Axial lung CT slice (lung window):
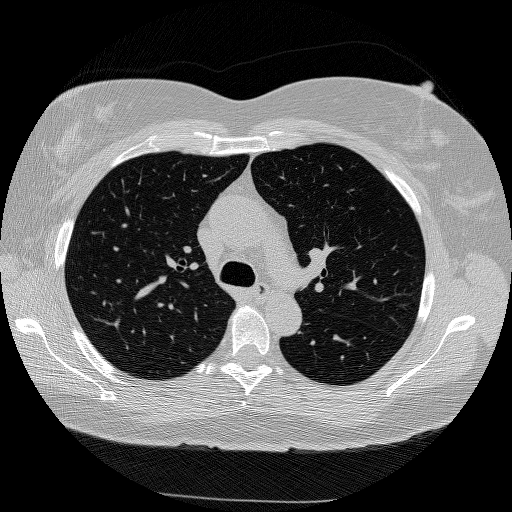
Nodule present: no